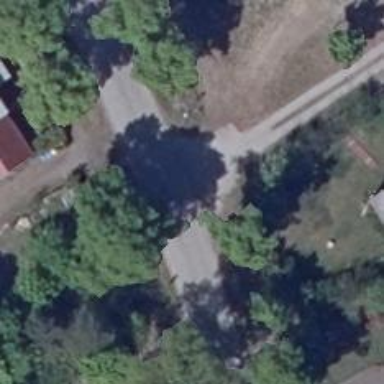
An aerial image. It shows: Residential road with concrete lanes.